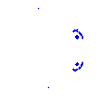
Particle: kaon